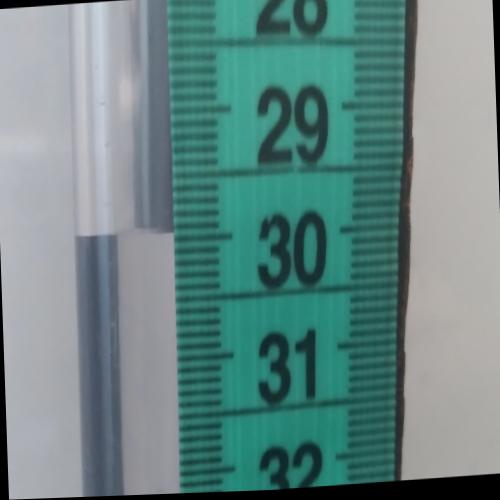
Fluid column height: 30.0 cm